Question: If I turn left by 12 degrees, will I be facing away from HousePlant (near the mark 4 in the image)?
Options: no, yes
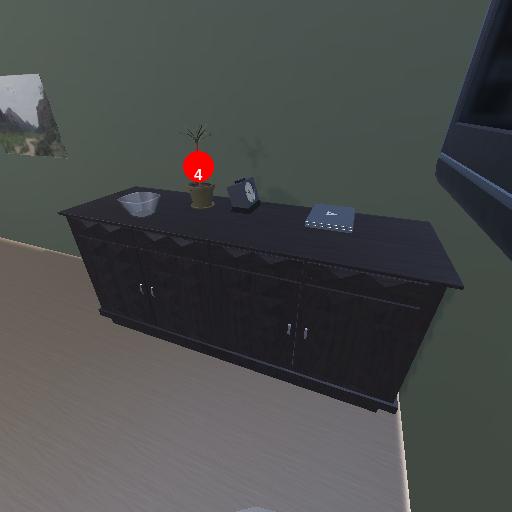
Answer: no